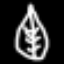
Label: leaf